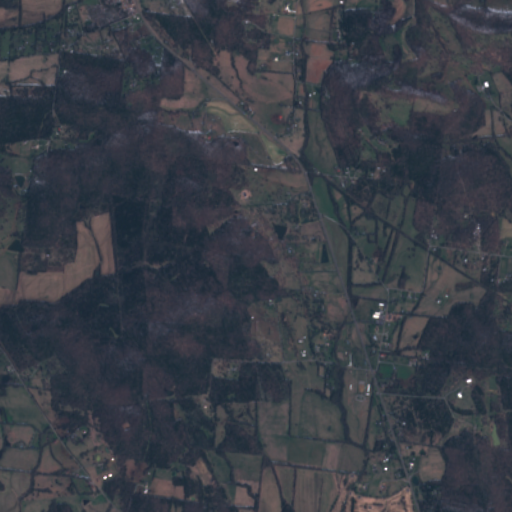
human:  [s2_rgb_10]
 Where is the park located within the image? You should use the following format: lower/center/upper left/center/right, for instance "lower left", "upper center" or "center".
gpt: The park is located in the lower right of the image.
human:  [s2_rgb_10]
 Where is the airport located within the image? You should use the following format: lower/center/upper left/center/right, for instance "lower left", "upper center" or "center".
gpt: There is no airport in the image.